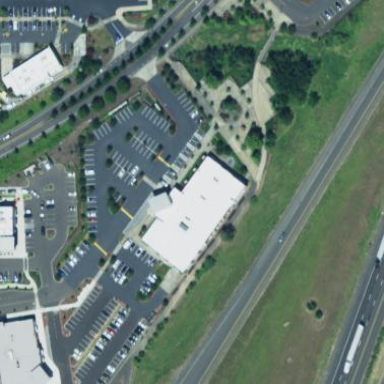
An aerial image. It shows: Clinic office providing healthcare services.